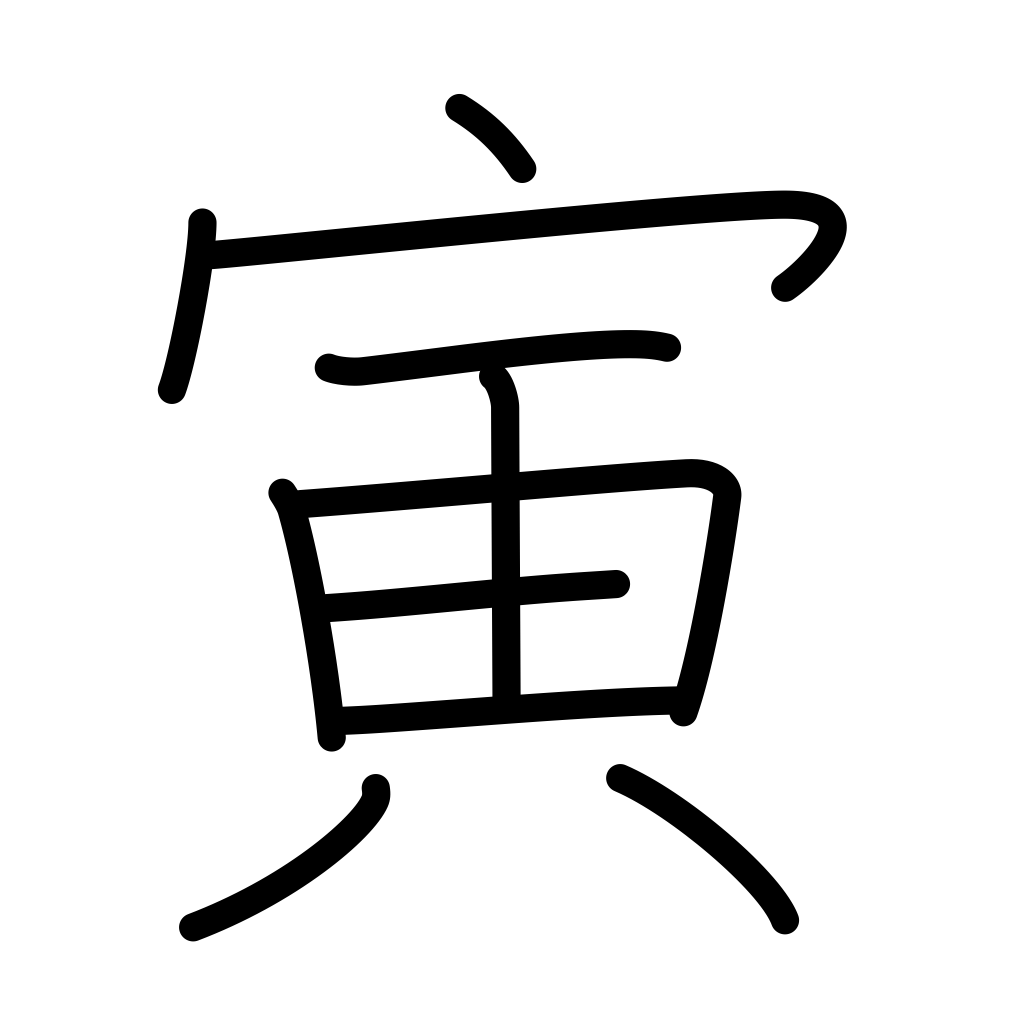
Meaning: sign of the tiger, 3-5AM, third sign of Chinese zodiac